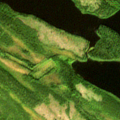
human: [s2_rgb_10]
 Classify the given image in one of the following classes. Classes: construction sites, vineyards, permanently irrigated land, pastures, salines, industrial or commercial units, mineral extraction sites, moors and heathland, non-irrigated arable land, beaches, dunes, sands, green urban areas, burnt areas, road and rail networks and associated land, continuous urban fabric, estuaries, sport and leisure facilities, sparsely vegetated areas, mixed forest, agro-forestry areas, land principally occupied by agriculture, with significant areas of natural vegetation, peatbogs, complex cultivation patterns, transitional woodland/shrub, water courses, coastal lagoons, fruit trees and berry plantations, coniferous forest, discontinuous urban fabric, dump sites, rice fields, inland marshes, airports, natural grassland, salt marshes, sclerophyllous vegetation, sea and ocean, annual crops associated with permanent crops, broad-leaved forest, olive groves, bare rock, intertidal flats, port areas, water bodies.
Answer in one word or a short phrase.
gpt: coniferous forest, transitional woodland/shrub, water bodies